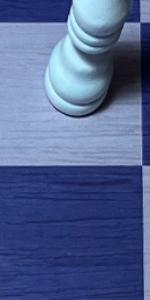
Label: Empty